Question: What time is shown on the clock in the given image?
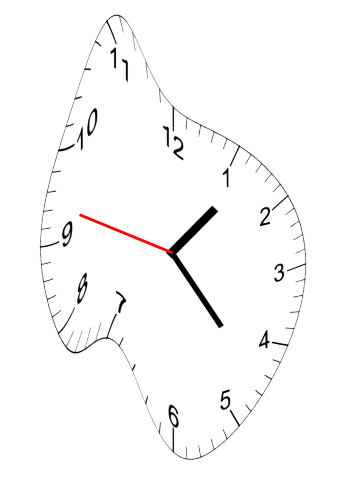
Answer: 01:22:47